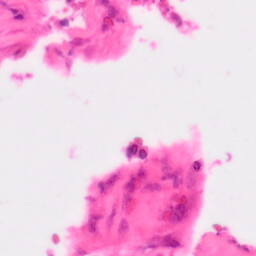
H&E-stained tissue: Colon